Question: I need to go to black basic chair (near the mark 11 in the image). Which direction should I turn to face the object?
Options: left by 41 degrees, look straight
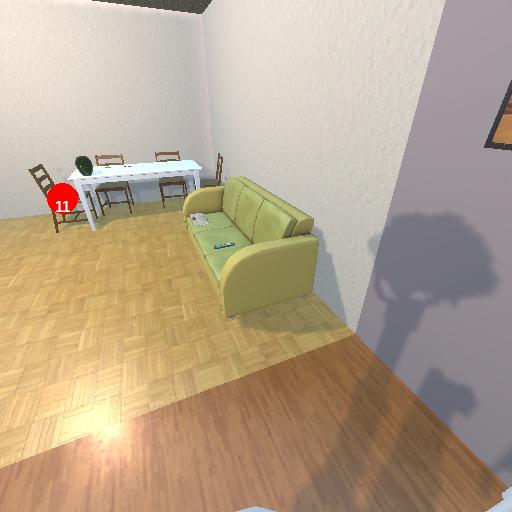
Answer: left by 41 degrees